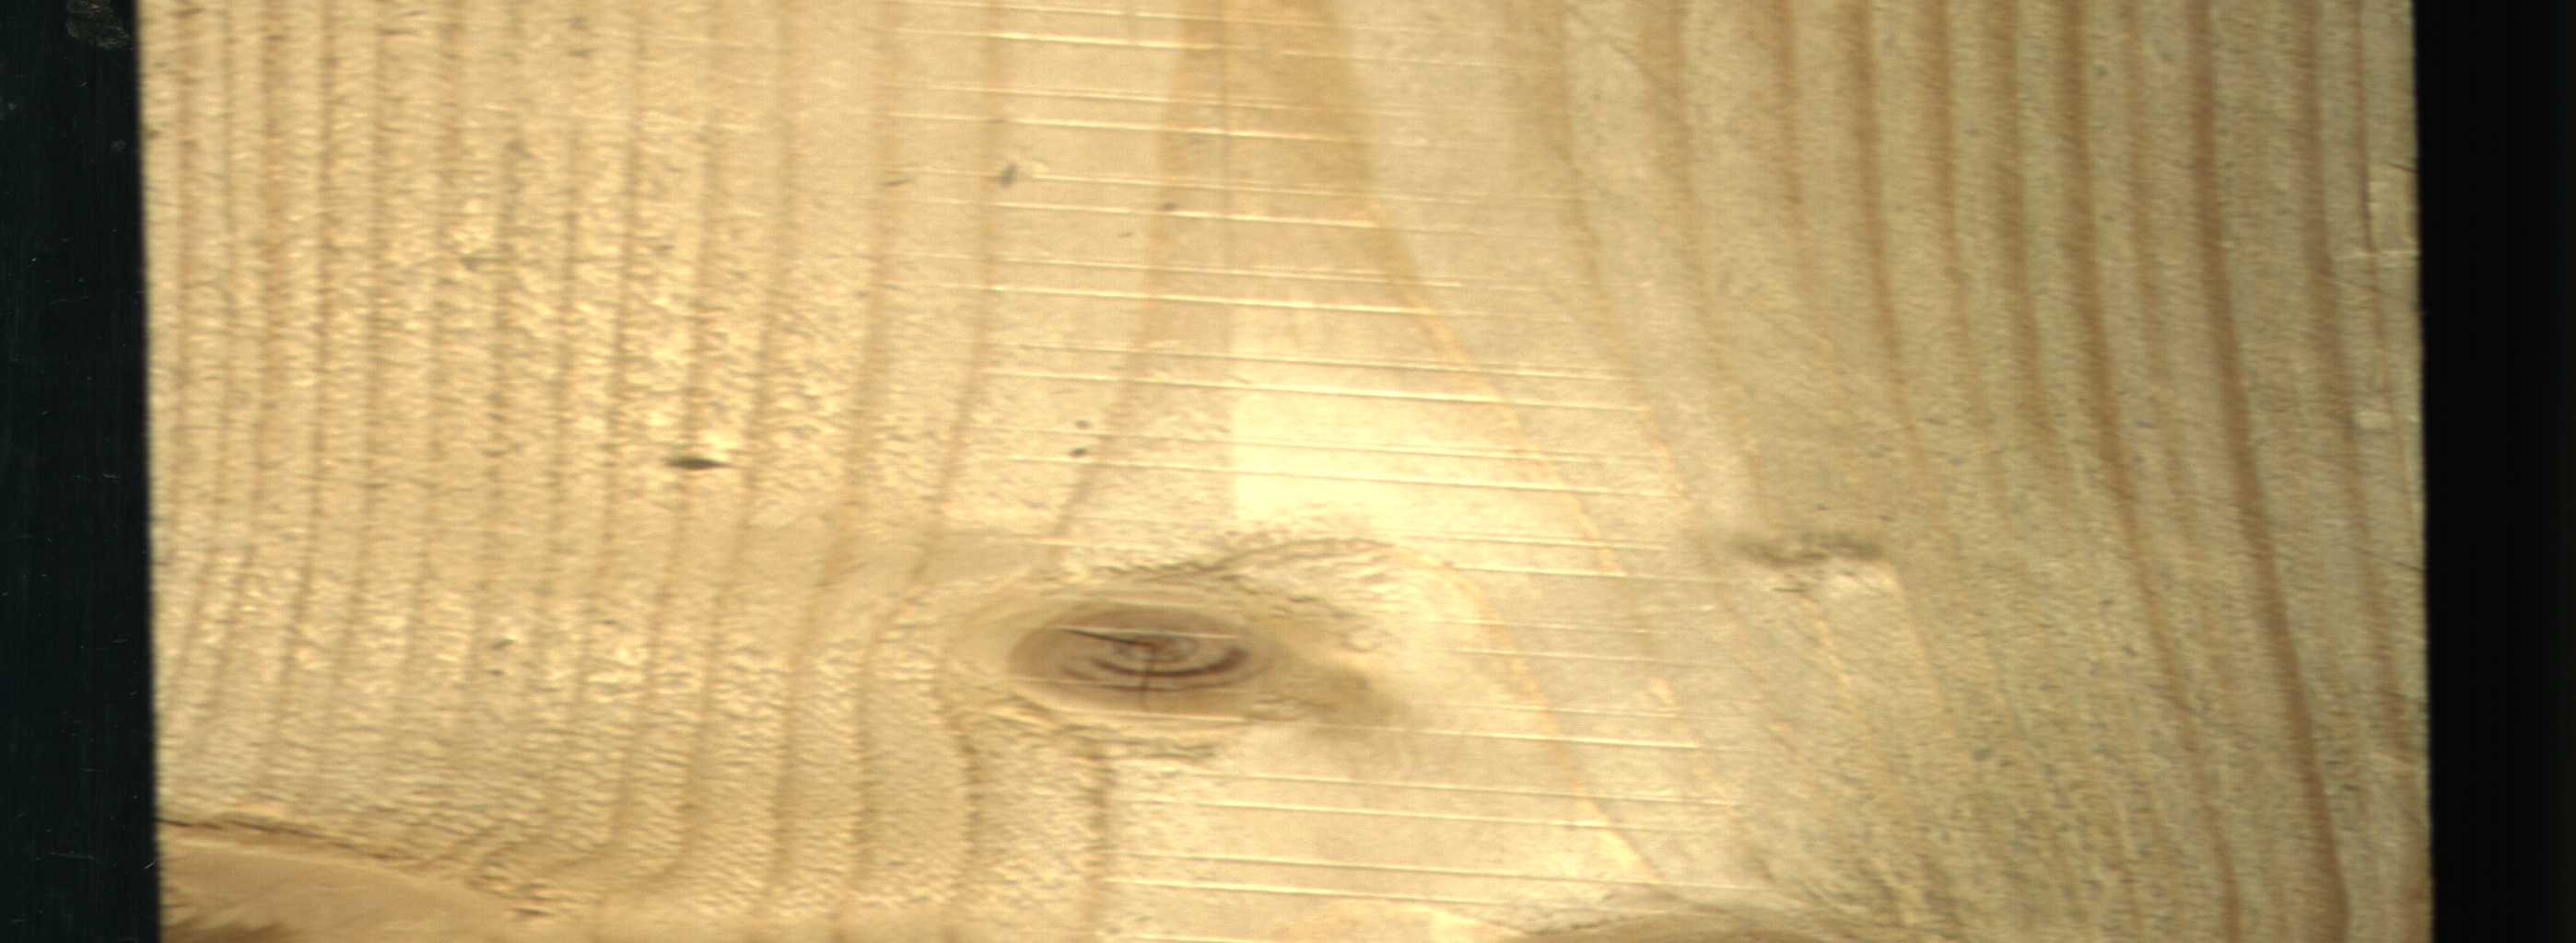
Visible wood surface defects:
Live_Knot
Live_Knot